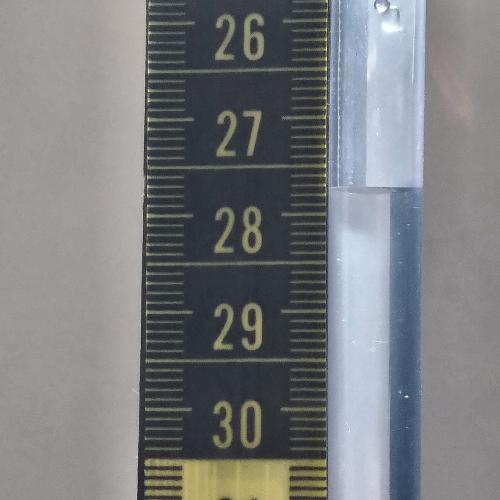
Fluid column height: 27.7 cm